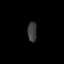
Tissue: lung
Cell type: Epithelial cells
Senescence score: 0.1565
Nuclear area (px): 183
Mean DAPI intensity: 58.913